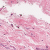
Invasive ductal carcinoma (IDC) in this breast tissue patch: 0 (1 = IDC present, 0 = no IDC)